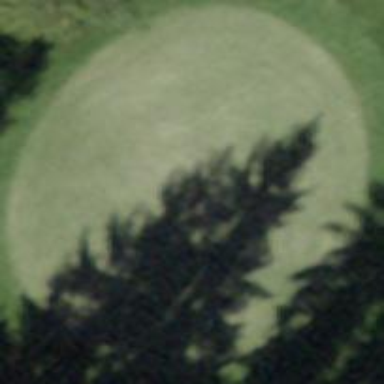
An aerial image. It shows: Green golf area with grass land use.